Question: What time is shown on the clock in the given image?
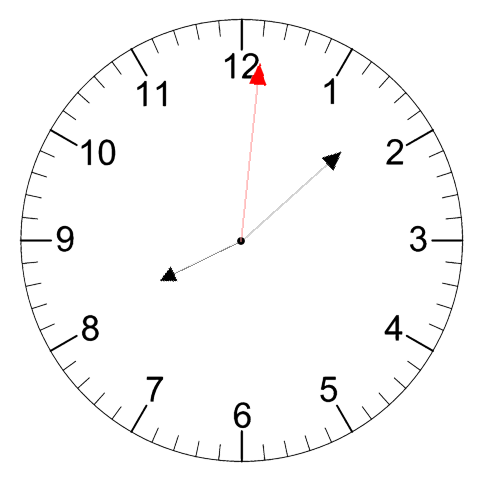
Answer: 08:08:01